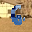
Label: 6